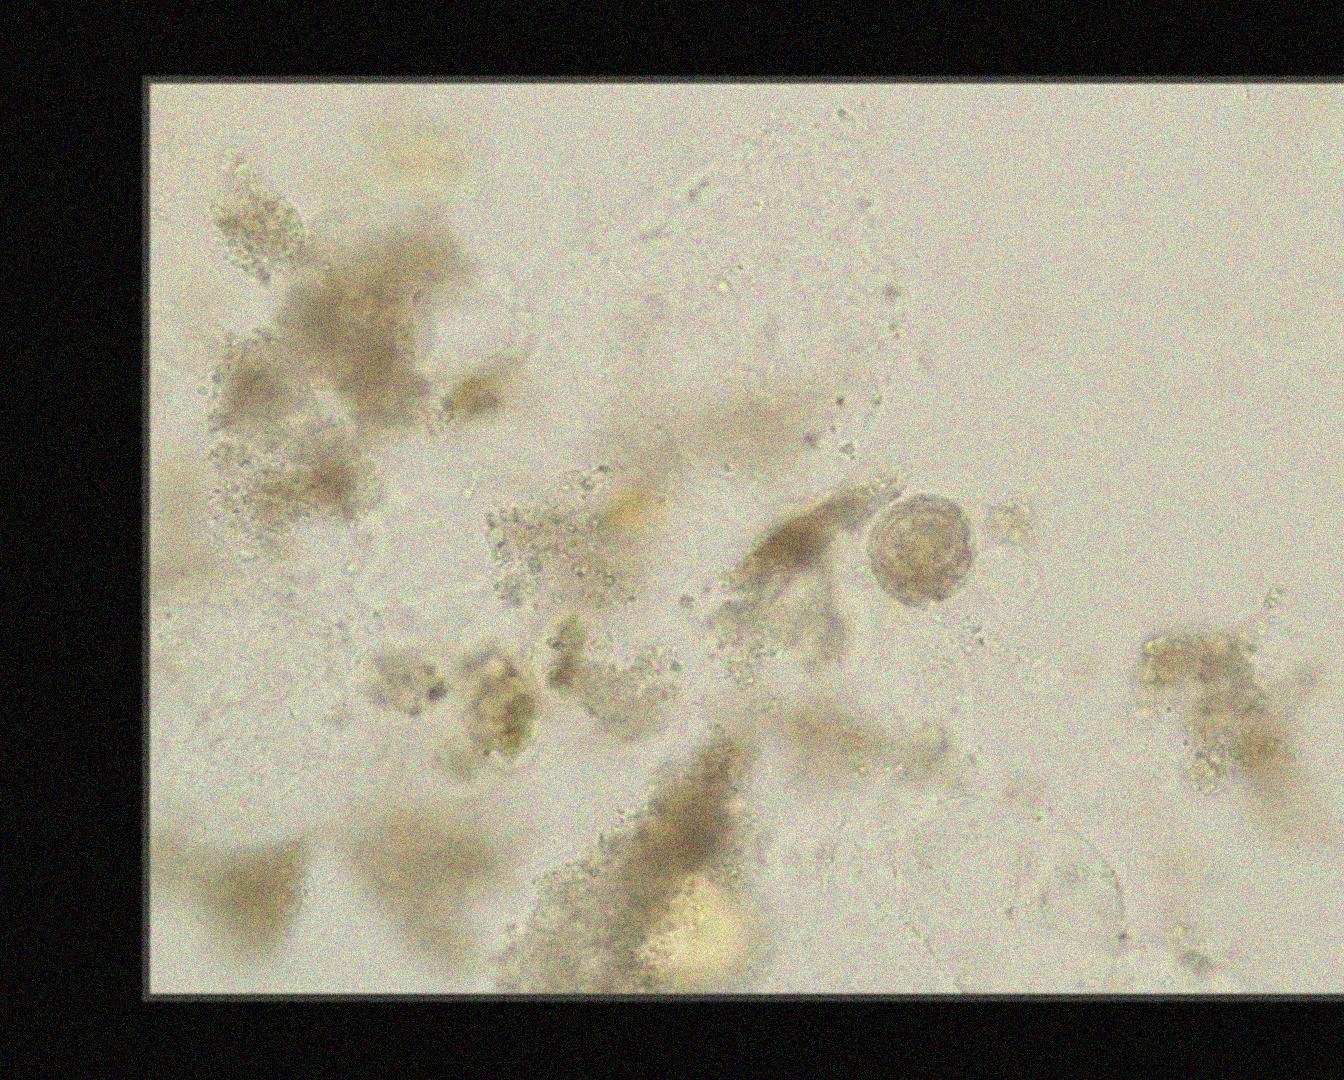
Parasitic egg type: Hymenolepis nana